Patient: sex M, age 29
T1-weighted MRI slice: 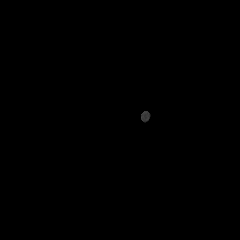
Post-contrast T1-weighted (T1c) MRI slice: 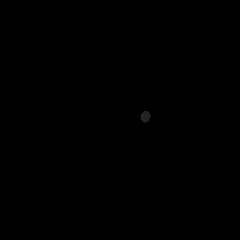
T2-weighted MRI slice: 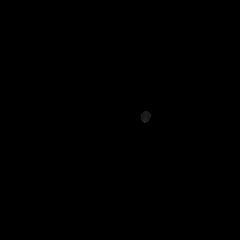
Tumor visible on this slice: no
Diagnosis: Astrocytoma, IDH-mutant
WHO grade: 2